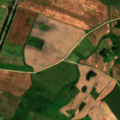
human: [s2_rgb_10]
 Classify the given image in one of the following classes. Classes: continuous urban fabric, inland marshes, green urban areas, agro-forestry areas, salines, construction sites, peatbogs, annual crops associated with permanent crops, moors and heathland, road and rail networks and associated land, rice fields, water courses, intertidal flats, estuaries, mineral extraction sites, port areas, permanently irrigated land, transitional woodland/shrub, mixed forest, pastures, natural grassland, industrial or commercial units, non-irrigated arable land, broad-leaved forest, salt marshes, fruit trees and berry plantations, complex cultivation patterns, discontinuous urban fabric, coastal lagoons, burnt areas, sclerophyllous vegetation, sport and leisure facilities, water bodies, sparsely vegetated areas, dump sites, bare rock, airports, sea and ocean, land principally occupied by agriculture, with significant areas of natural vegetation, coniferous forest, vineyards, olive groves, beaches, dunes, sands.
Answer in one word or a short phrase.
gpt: non-irrigated arable land, pastures, complex cultivation patterns